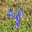
Label: 4